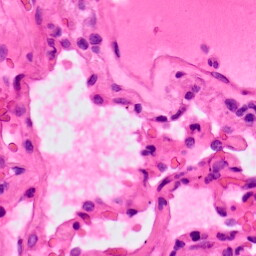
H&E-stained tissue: Lung